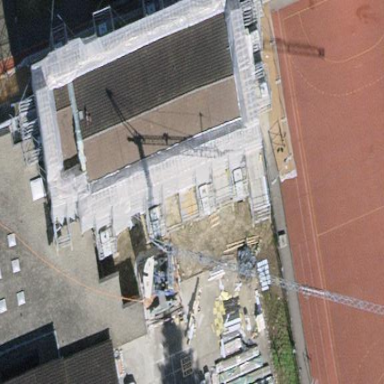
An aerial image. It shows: School building.